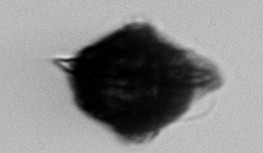
Label: Gonyaulax